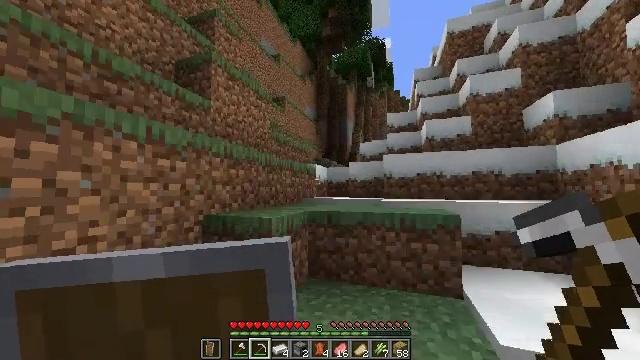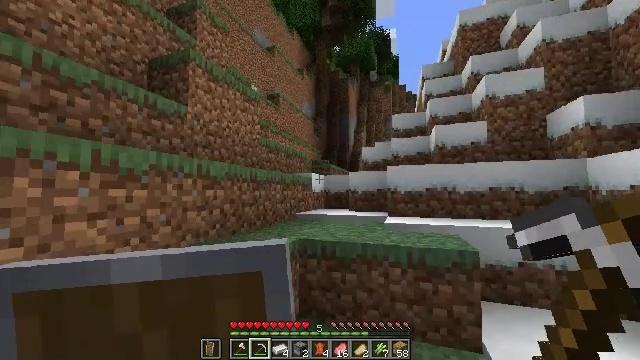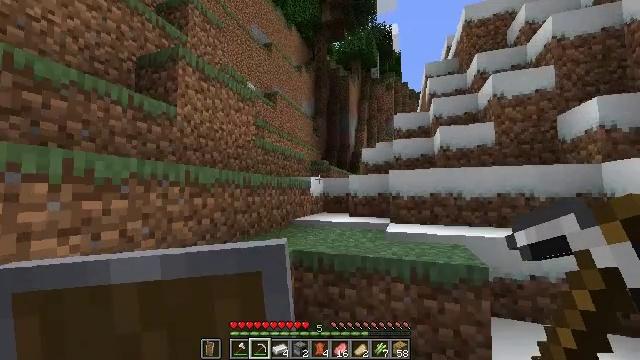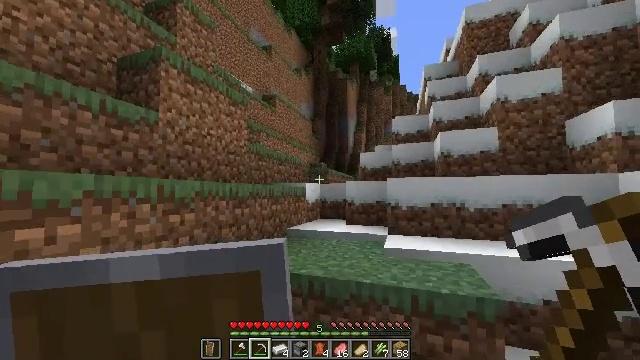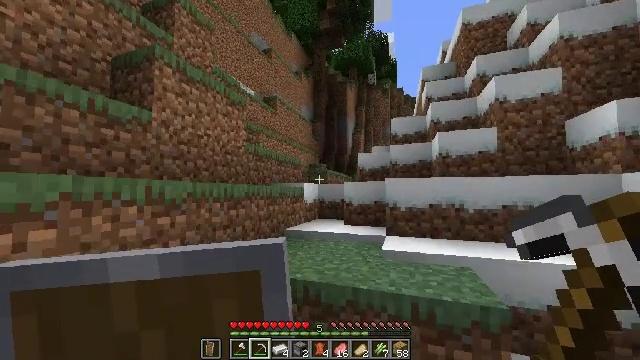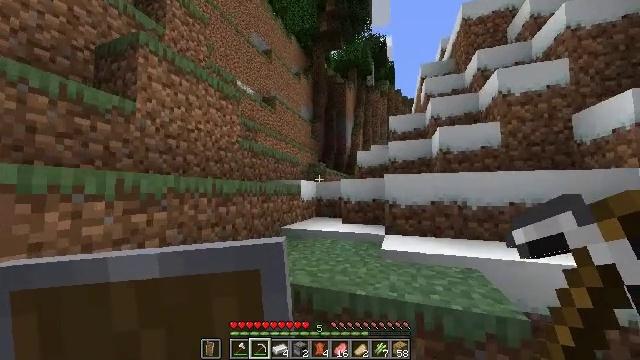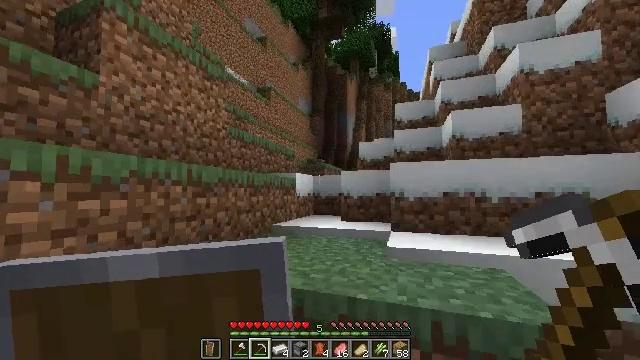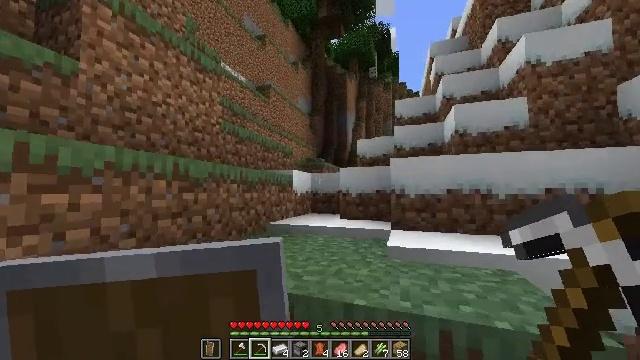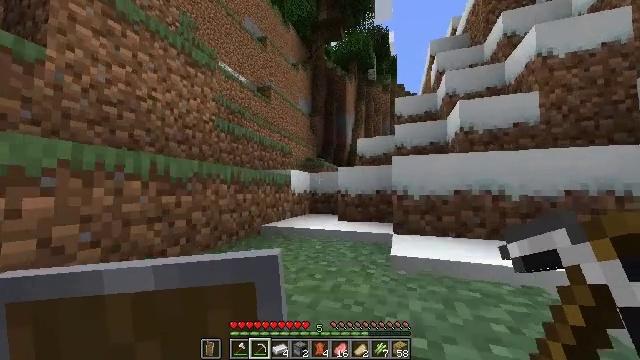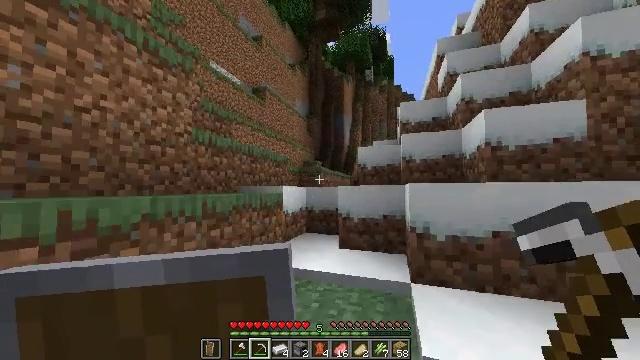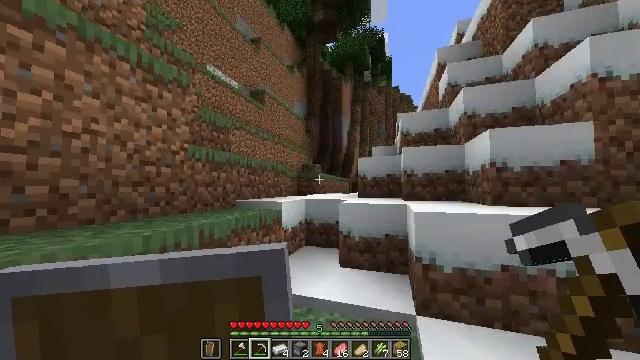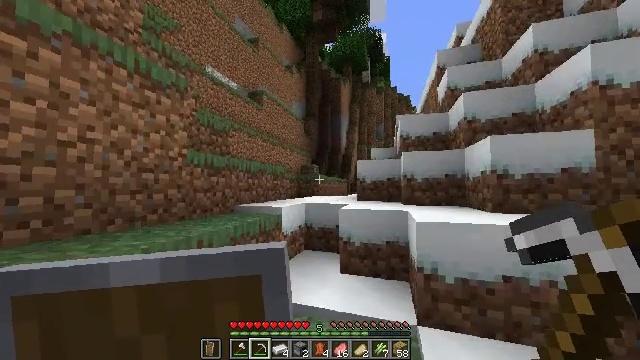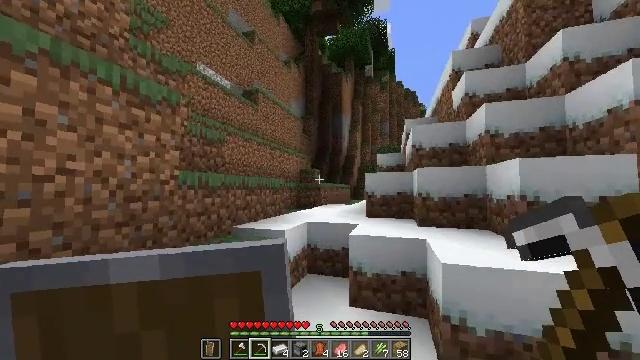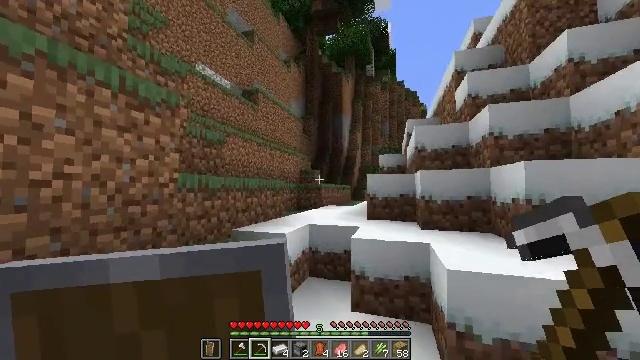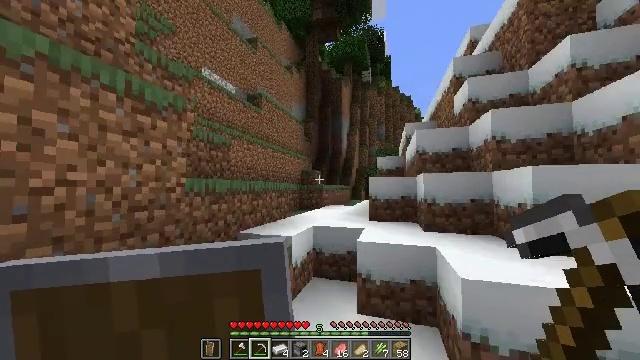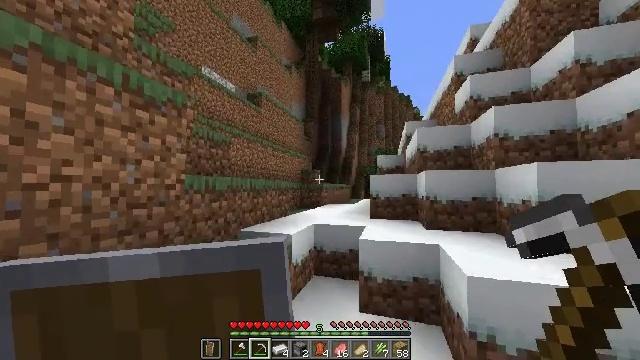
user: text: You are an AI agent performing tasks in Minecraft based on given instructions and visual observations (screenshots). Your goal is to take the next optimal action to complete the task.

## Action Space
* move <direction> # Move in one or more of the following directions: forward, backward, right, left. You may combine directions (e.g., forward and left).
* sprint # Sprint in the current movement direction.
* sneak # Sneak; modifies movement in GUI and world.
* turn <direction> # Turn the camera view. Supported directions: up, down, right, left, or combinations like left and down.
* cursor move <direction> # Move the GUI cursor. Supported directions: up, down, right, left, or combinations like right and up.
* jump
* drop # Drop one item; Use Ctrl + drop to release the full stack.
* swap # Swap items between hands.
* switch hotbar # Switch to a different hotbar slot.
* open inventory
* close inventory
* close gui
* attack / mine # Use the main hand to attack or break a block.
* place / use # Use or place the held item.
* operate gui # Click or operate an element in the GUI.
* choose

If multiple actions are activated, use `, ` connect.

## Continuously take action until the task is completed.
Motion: motion action
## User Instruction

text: Mine spruce leaves from the tree.
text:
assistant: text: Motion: move forward, sprint, jump
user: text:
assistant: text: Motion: move forward, sprint, jump
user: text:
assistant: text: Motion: move forward, sprint, jump
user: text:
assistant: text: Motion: move forward, sprint, jump
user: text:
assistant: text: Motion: move forward, sprint, jump
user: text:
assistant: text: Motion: move forward, sprint, jump
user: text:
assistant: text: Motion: move forward, sprint, jump
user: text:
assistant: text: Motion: move forward, sprint, jump
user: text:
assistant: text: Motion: move forward, sprint, jump
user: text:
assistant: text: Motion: move forward, sprint, jump
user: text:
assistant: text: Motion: move forward, sprint, jump
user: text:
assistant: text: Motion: move forward, sprint, jump
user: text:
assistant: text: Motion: move forward, sprint, jump
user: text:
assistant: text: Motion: move forward, sprint, jump
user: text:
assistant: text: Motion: move forward, sprint, jump
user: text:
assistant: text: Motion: move forward, sprint, jump
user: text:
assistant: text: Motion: move forward, sprint, jump
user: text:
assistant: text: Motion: move forward, sprint, turn right, jump
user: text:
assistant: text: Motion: move forward, sprint, turn right, jump
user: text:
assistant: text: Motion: move forward, sprint, turn right and down, jump
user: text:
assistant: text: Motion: move forward, sprint, turn right and down, jump
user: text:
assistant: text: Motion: move forward, sprint, turn right and down, jump
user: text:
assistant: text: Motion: move forward, sprint, jump
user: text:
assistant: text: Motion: move forward, sprint, jump
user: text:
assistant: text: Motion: move forward, sprint, turn right, jump
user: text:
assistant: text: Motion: move forward, sprint, turn right, jump
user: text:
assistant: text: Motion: move forward, sprint, turn right, jump
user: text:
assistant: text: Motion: move forward, sprint, turn right, jump
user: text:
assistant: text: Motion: move forward, sprint, jump
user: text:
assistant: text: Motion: move forward, sprint, jump